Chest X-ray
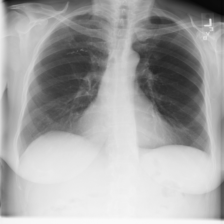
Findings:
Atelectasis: negative
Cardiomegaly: negative
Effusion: negative
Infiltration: positive
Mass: negative
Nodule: negative
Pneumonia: negative
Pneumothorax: negative
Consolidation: negative
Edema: negative
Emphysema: negative
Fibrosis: negative
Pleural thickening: negative
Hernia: negative